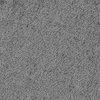
Atmospheric dust classification: not_dusty